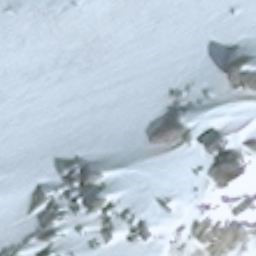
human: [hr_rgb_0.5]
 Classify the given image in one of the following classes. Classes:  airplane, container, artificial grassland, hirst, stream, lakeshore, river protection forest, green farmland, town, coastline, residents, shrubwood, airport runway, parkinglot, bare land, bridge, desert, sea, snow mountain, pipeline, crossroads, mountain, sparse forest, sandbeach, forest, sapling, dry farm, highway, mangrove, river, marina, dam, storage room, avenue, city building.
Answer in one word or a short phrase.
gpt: snow mountain